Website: lowes
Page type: customer-info-address
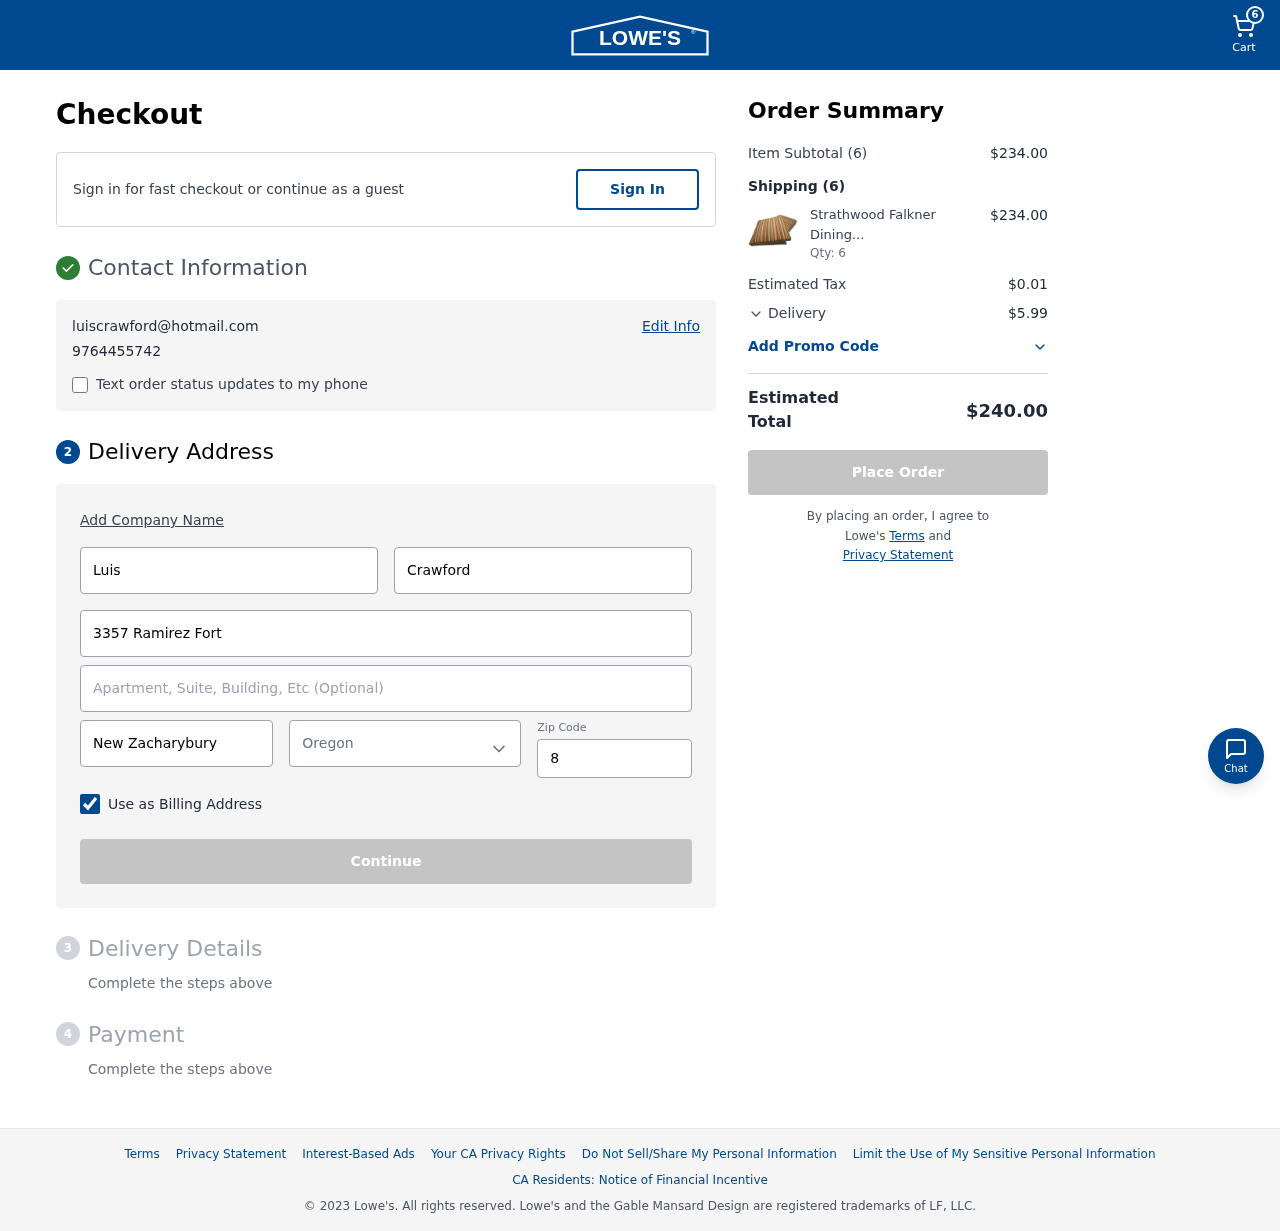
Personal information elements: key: PII_CITY
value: New Zacharybury
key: PII_EMAIL
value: luiscrawford@hotmail.com
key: PII_FIRSTNAME
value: Luis
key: PII_LASTNAME
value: Crawford
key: PII_PHONE
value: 9764455742
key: PII_POSTCODE
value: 89249
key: PII_STATE
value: Oregon
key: PII_STREET
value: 3357 Ramirez Fort
Product elements: key: PRODUCT1_NAME
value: Strathwood Falkner Dining Collection Side Chair Cushion, Set of 2, Donnelly Woodland
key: PRODUCT1_QUANTITY
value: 6
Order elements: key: ORDER_NUM_ITEMS
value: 6
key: ORDER_SUBTOTAL
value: $234.00
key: ORDER_NUM_ITEMS2
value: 6
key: ORDER_SUBTOTAL2
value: $234.00
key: ORDER_TAX
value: $0.01
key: ORDER_SHIPPING_COST
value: $5.99
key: ORDER_TOTAL
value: $240.00